Question: Consider the following table:

Im looking for a query that will:
'where tournament= "EPL" AND round ="12"'
For the query should return:
Andrew = 3 Wins
Joseph = 2 wins
John = 1 win
Martin = 1 Win
I thought about just using a simple count query as in:
'''
Select count(winning_member) as nrWins WHERE tournament="EPL" and round="12" and winning_member = '$mem_name'
'''
But this will result in me having to loop over ALL users, which is not an option.
Im completely stuck on this problem...Any input will be much appreciated
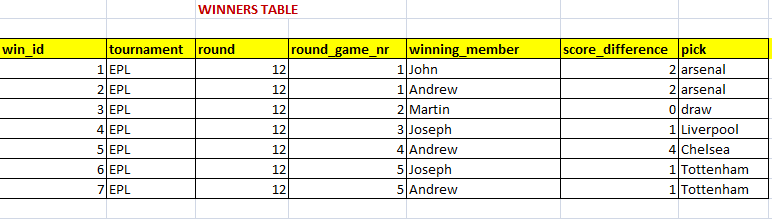
Answer: If you actually want the exact output you mentioned you could try this
'''
SELECT CONCAT(winning_member, ' = ', count(*), ' Wins')
WHERE tournament="EPL"
AND round="12"
GROUP BY winning_member;
'''